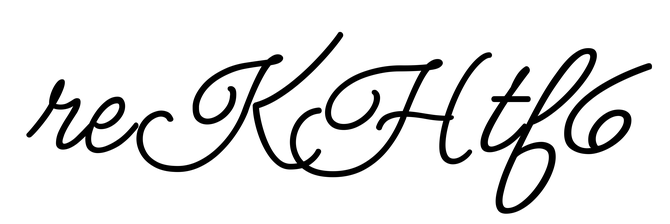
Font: MeowScript-Regular